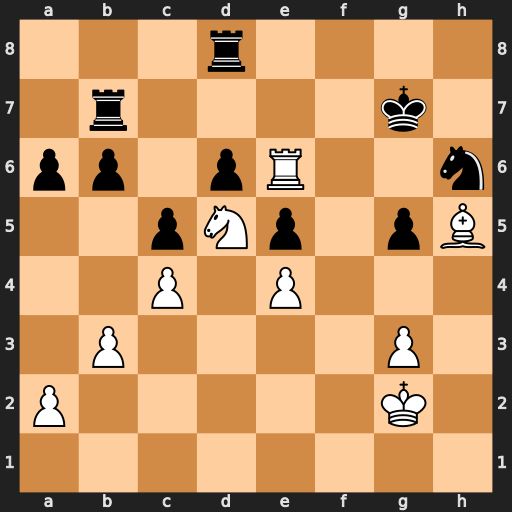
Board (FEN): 3r4/1r4k1/pp1pR2n/2pNp1pB/2P1P3/1P4P1/P5K1/8
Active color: w
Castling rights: -
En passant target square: -
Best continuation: Rg6+ Kh8 Rxh6+ Rh7 Rxh7+